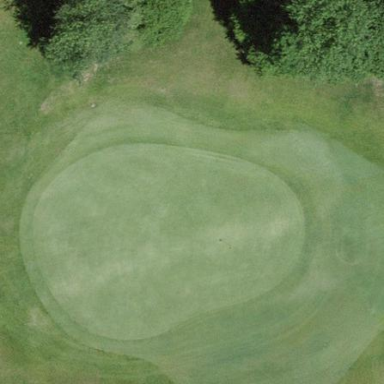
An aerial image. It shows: Golf green.